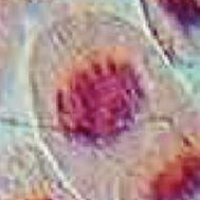
Label: prophase